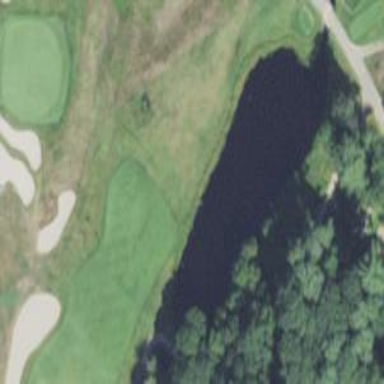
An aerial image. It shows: Water hazard on golf course.